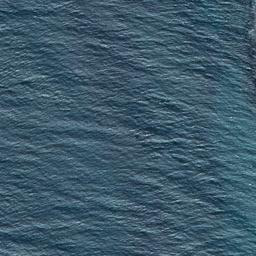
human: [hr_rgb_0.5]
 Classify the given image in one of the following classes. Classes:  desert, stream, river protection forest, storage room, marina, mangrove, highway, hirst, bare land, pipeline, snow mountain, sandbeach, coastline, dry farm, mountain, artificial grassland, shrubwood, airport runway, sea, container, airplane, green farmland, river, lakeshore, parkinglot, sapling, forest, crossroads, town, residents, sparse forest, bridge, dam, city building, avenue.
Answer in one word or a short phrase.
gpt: sea